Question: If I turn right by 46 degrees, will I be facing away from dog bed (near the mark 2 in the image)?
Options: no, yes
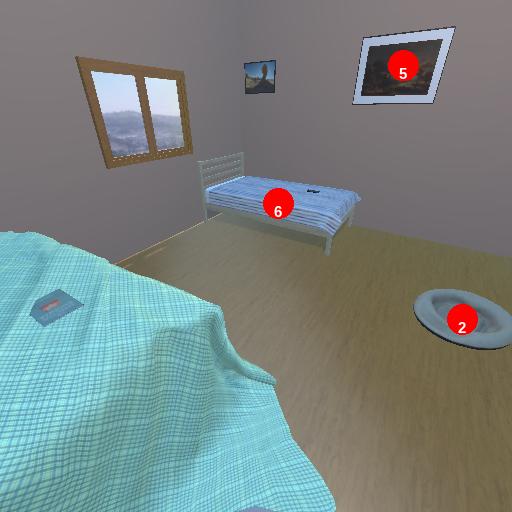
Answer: no